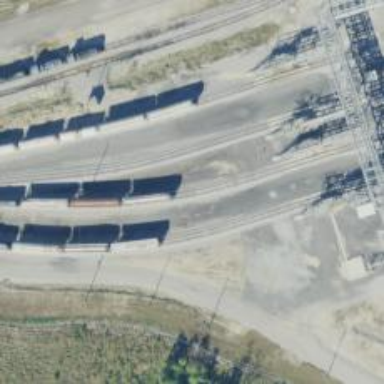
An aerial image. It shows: Rail spur service.